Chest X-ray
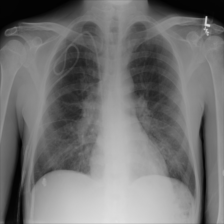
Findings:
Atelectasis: negative
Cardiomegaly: negative
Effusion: negative
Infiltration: positive
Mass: negative
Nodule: negative
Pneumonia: negative
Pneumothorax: negative
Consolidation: negative
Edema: positive
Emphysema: negative
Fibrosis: negative
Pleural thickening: negative
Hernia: negative